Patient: sex F, age 55
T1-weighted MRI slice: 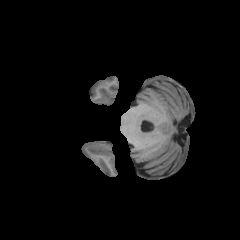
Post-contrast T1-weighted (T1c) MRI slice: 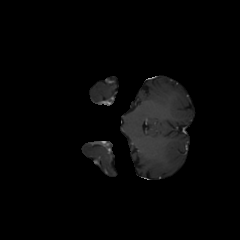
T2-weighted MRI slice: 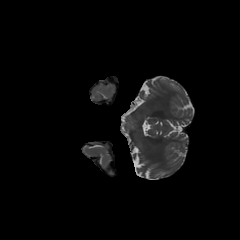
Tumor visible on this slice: no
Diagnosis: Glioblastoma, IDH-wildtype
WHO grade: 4